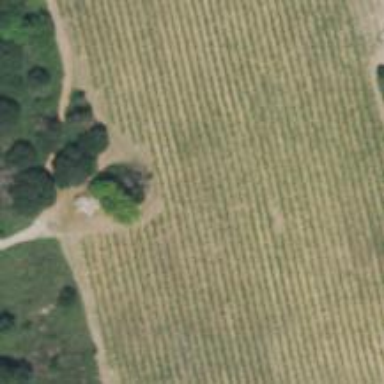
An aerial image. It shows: Vineyard with wine grapes as the main crop.